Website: bh-photo
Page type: address-validator
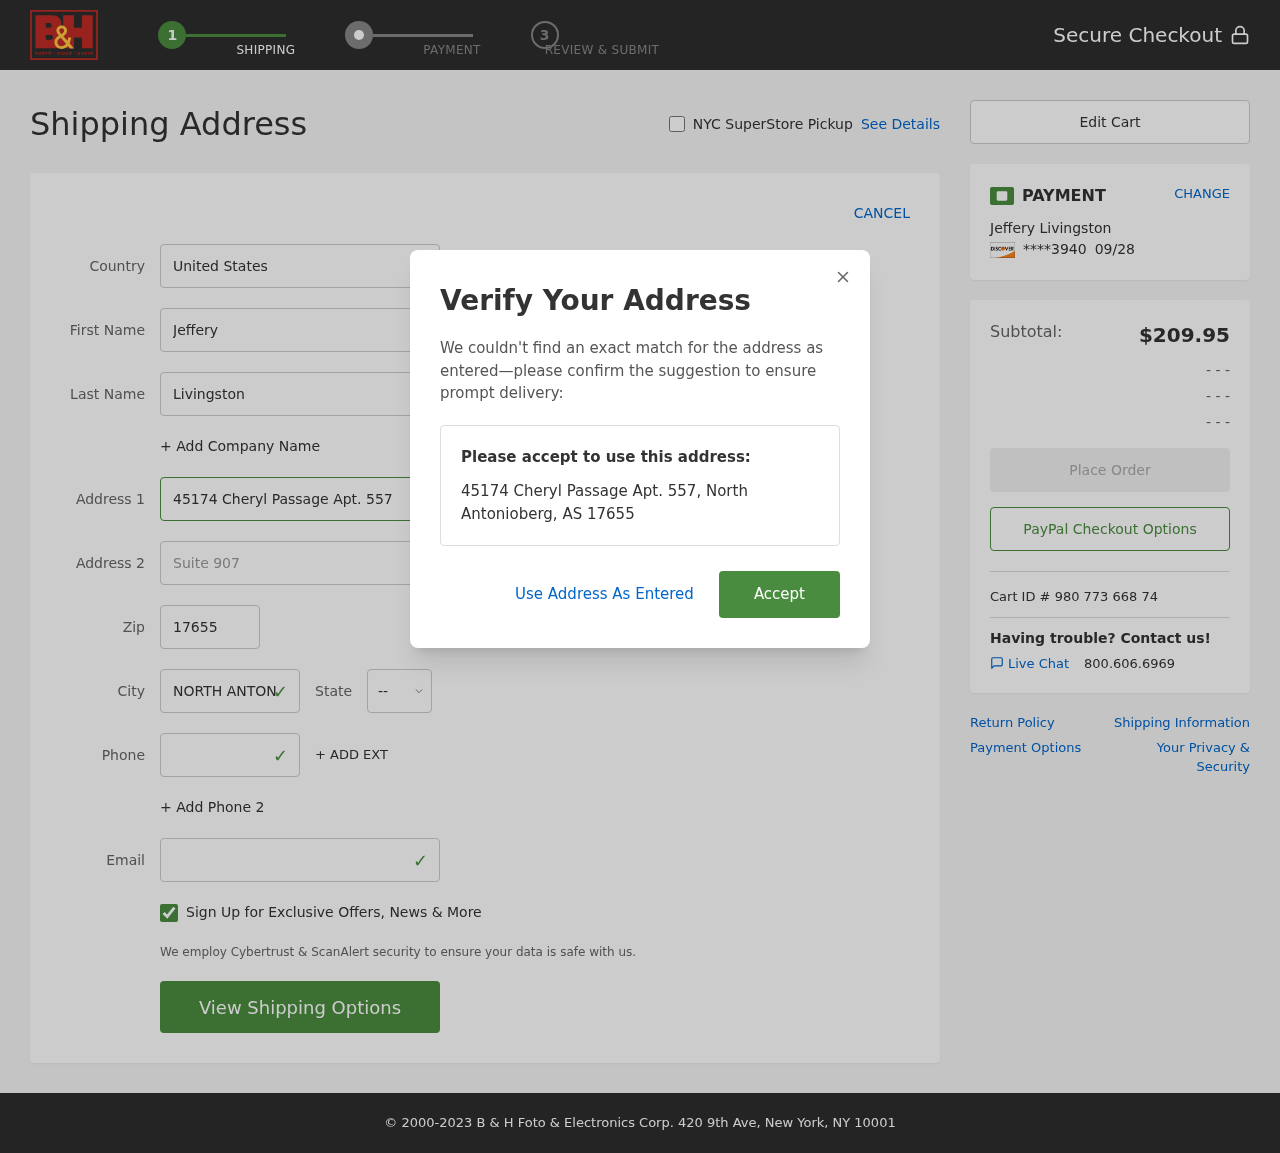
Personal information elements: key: PII_CARD_EXPIRY
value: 09/28
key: PII_CARD_LAST4
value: ****3940
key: PII_CITY
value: North Antonioberg
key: PII_COUNTRY
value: United States
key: PII_EMAIL
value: jlivingston@hotmail.com
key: PII_FIRSTNAME
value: Jeffery
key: PII_FULLNAME
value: Jeffery Livingston
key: PII_LASTNAME
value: Livingston
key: PII_PHONE
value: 8768495387
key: PII_POSTCODE
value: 17655
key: PII_STATE_ABBR
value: AS
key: PII_STREET
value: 45174 Cheryl Passage Apt. 557
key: PII_STREET2
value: Suite 907
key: PII_CITY_STATE_ZIP
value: North Antonioberg, AS 17655
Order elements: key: ORDER_SUBTOTAL
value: $209.95
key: ORDER_ID
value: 980 773 668 74